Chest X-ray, PA view. Patient: 72 years old, sex M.
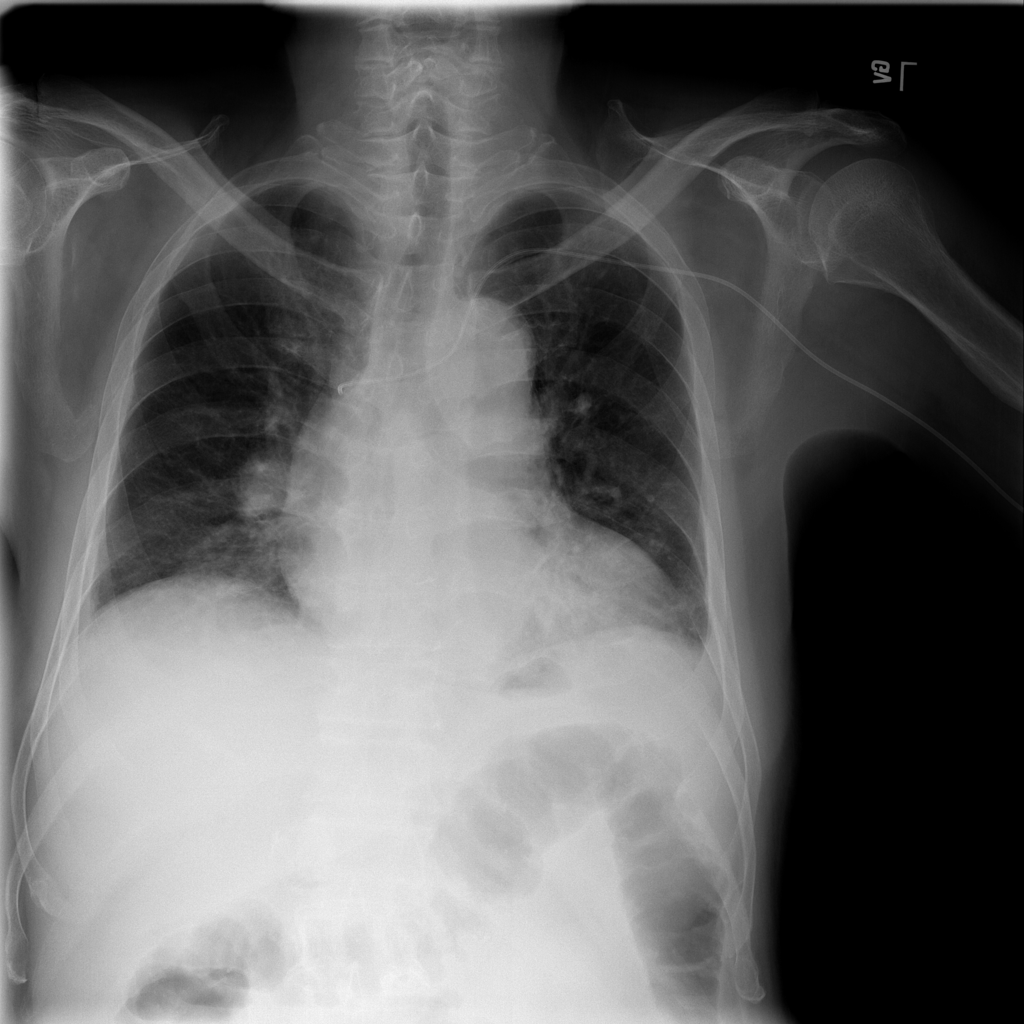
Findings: No Finding